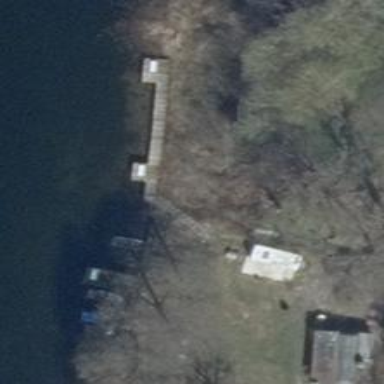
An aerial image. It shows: Man-made pier.